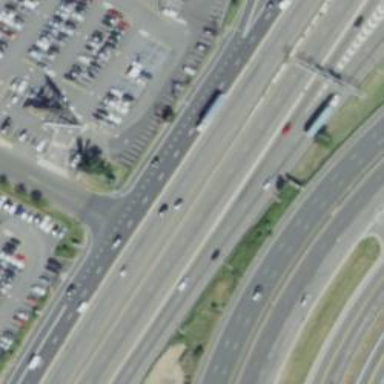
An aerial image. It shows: Asphalt motorway classified as Urban Freeway/Expressway according to HFCS.